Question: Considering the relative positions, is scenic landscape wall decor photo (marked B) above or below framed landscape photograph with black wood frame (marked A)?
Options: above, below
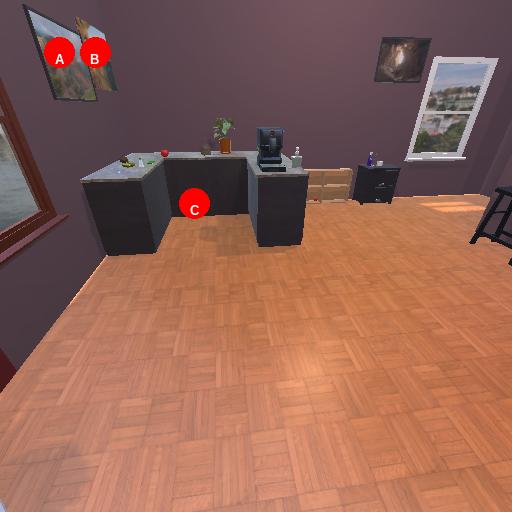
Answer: above